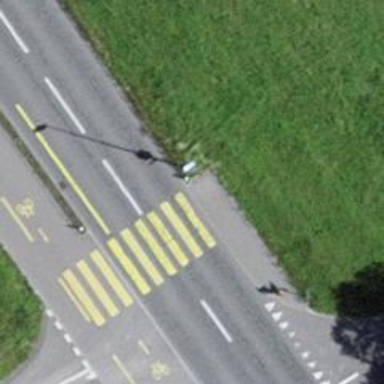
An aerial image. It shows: Footway with asphalt surface and marked zebra crossing.